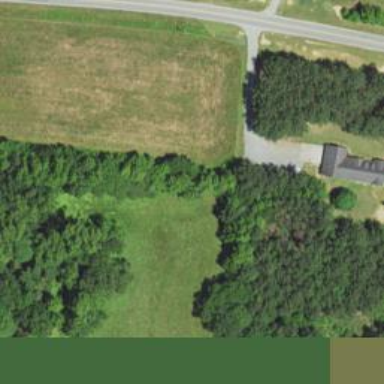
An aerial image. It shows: Driveway leading to service road.